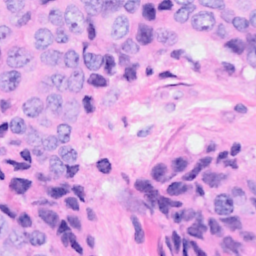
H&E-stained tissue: Breast